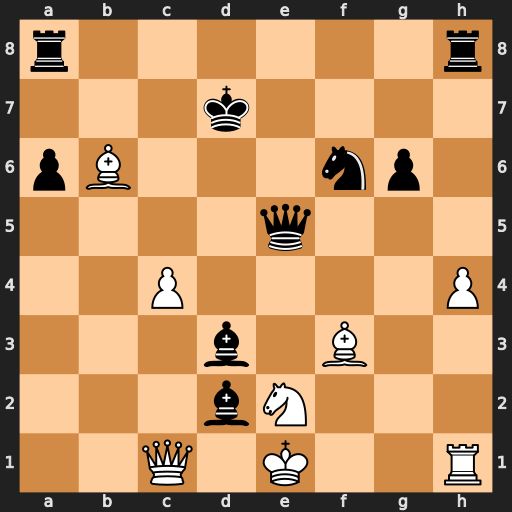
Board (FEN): r6r/3k4/pB3np1/4q3/2P4P/3b1B2/3bN3/2Q1K2R
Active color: w
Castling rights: K
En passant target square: -
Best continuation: Qxd2 Qa1+ Kf2